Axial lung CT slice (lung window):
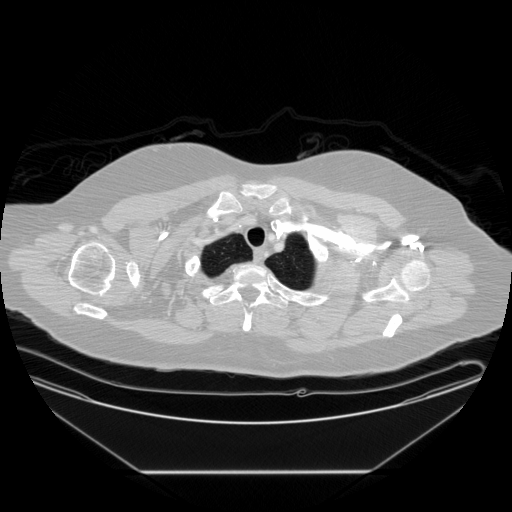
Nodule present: no